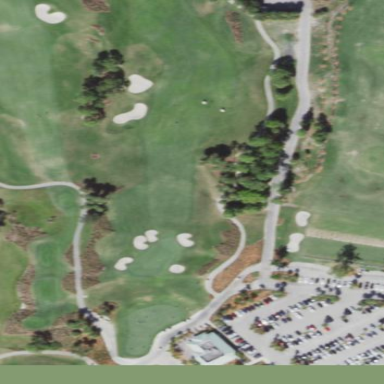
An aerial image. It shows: Scenic golf fairway.